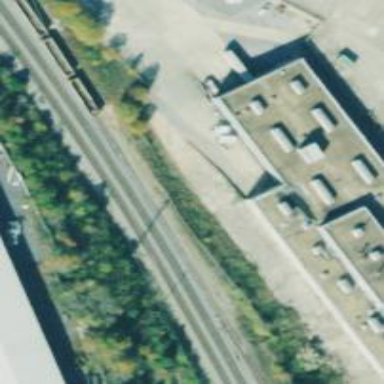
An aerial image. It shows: Disused railway spur.